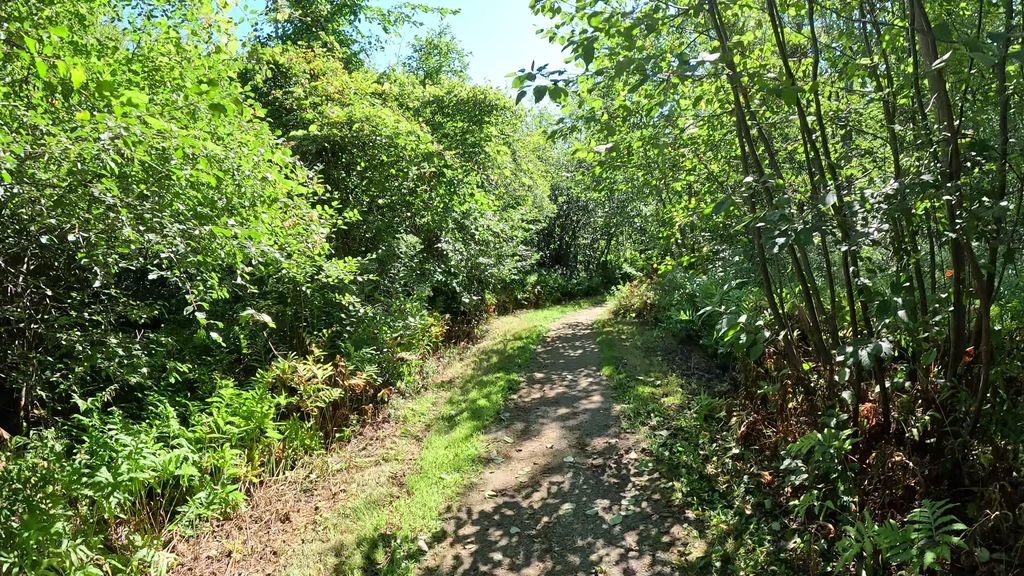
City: ottawa-gatineau